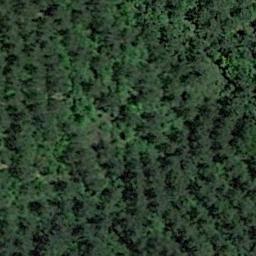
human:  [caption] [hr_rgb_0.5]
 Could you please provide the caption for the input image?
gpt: The forest has a lot of dense green trees of different color depths .

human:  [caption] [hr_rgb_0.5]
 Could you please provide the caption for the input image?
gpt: This is a dense forest .

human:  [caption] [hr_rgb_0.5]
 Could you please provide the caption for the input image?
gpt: Many green trees are in a forest and the forest is so dense that it looks like sea waves .

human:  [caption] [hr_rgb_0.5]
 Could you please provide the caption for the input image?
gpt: The forest is full of green trees .

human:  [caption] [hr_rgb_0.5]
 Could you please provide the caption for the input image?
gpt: A forest with many green trees .